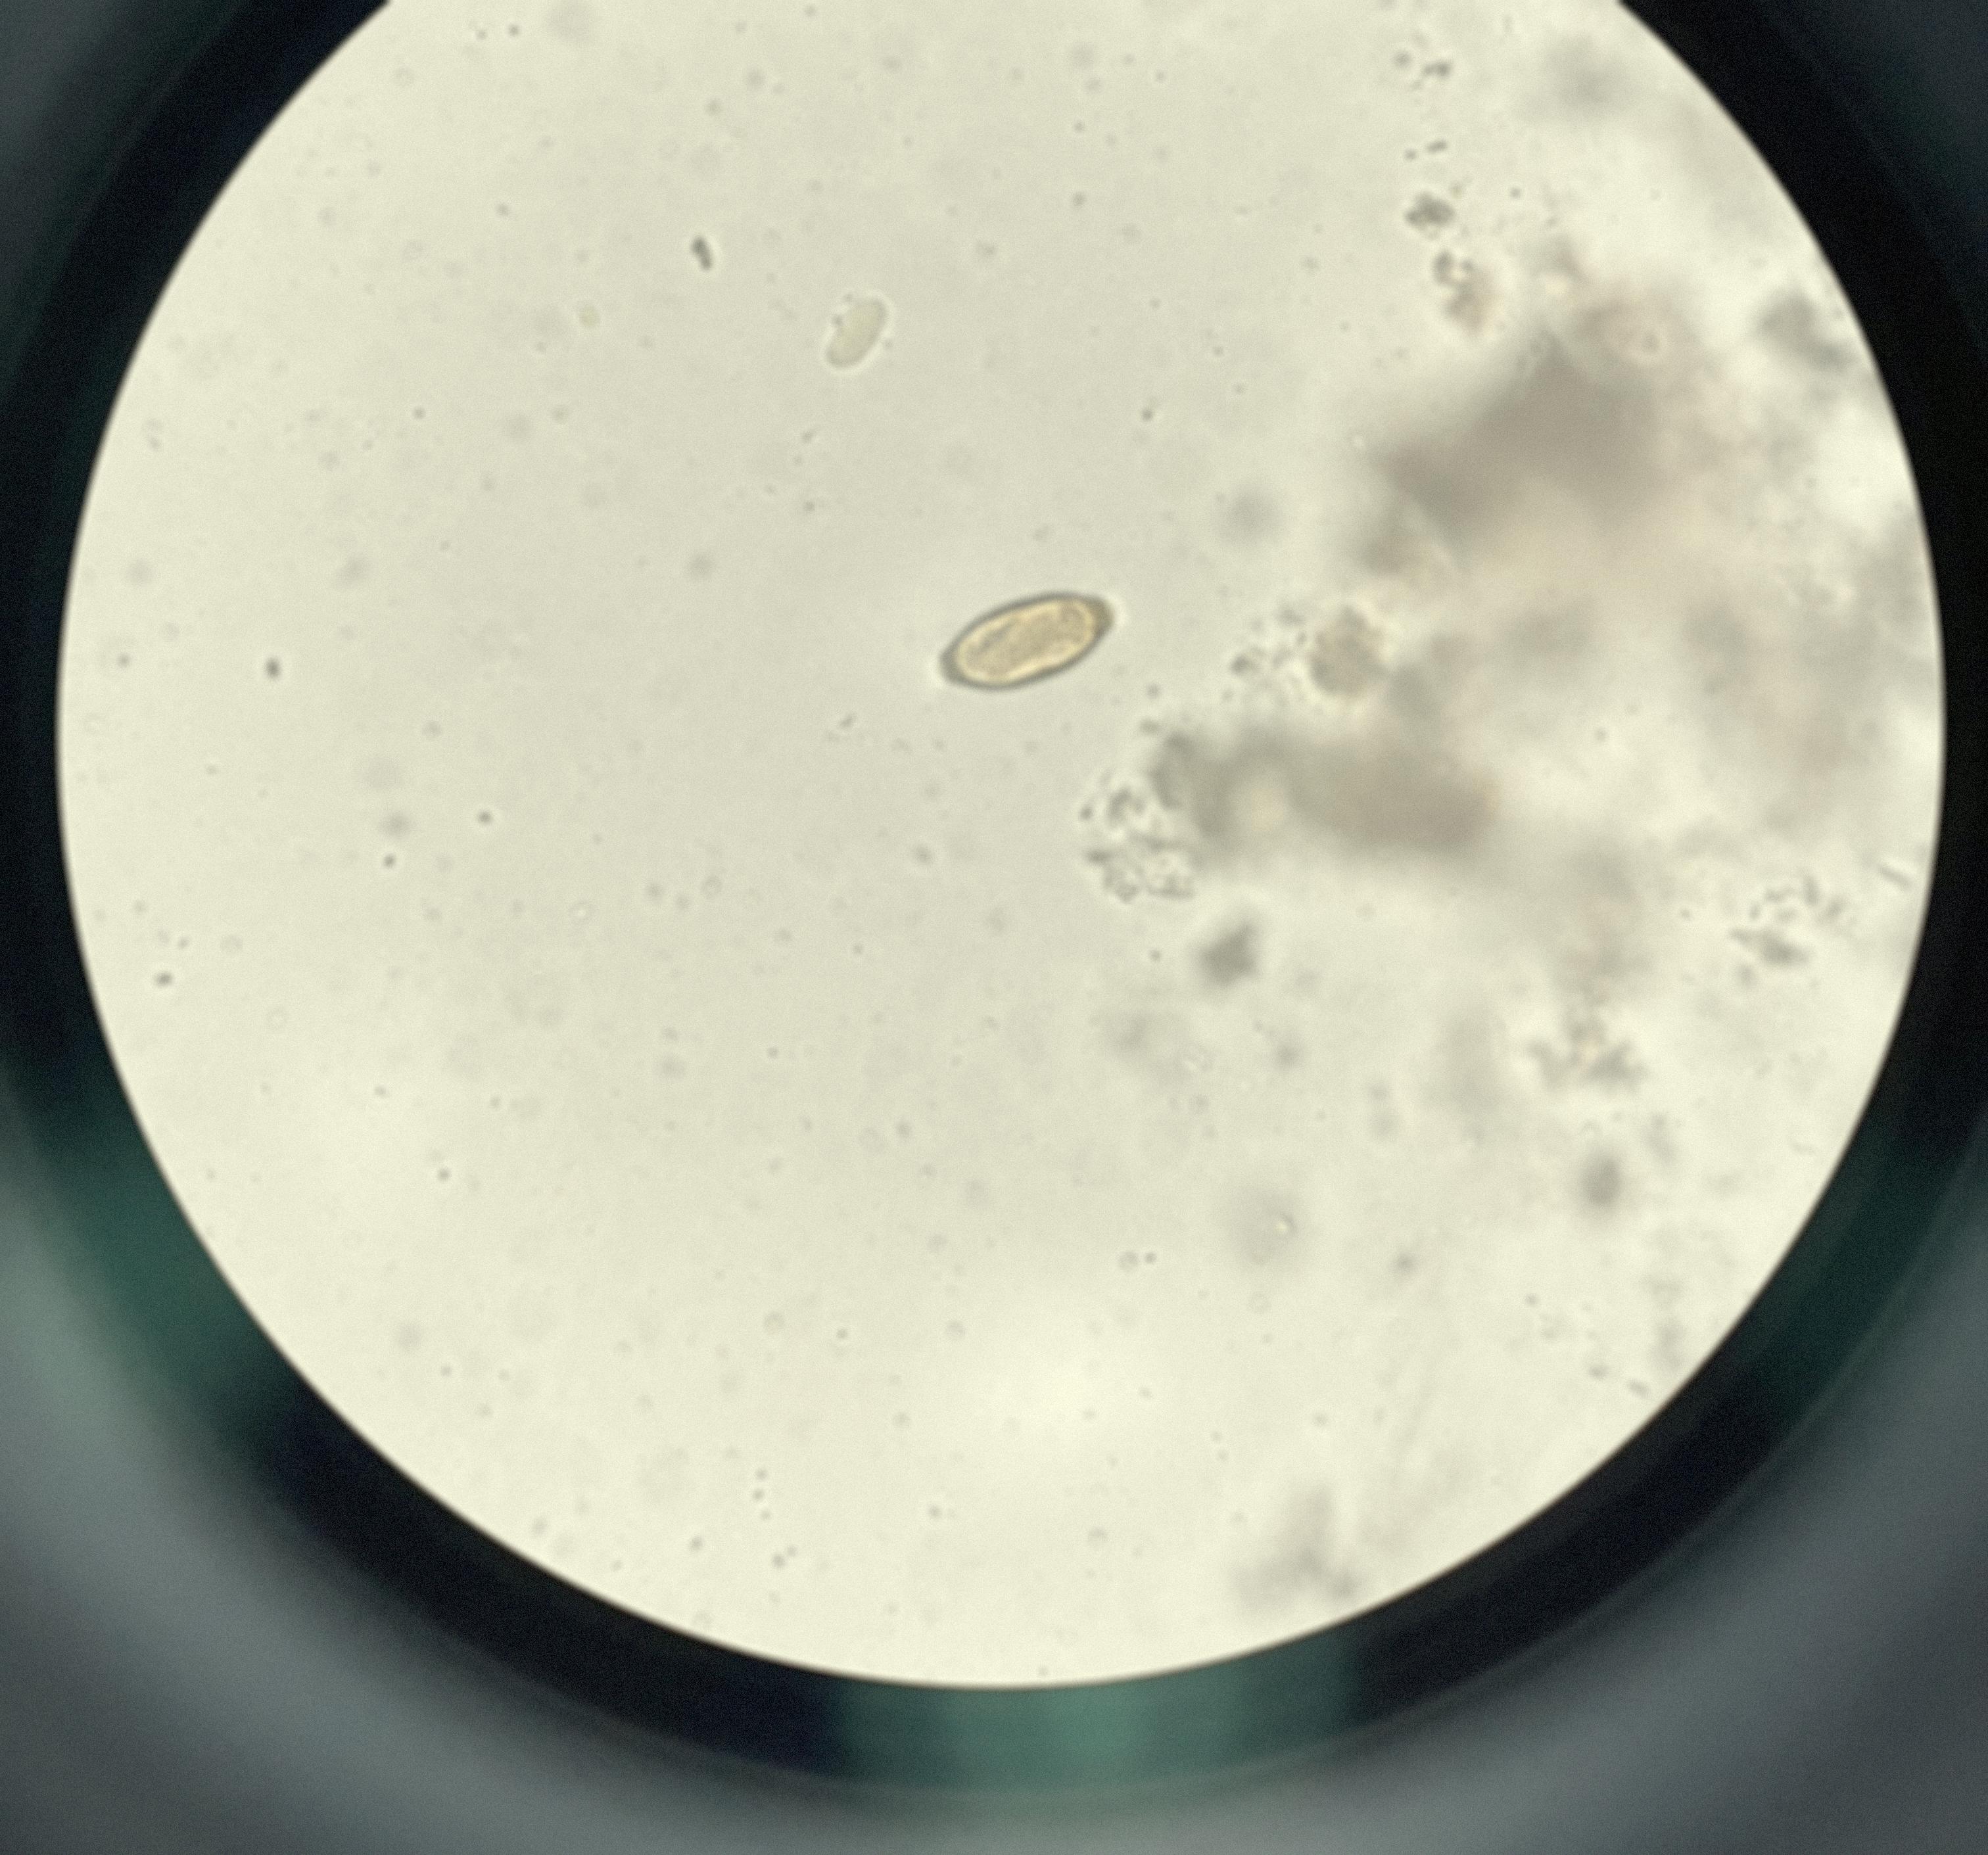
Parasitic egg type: Trichuris trichiura